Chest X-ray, AP view. Patient: 34 years old, sex F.
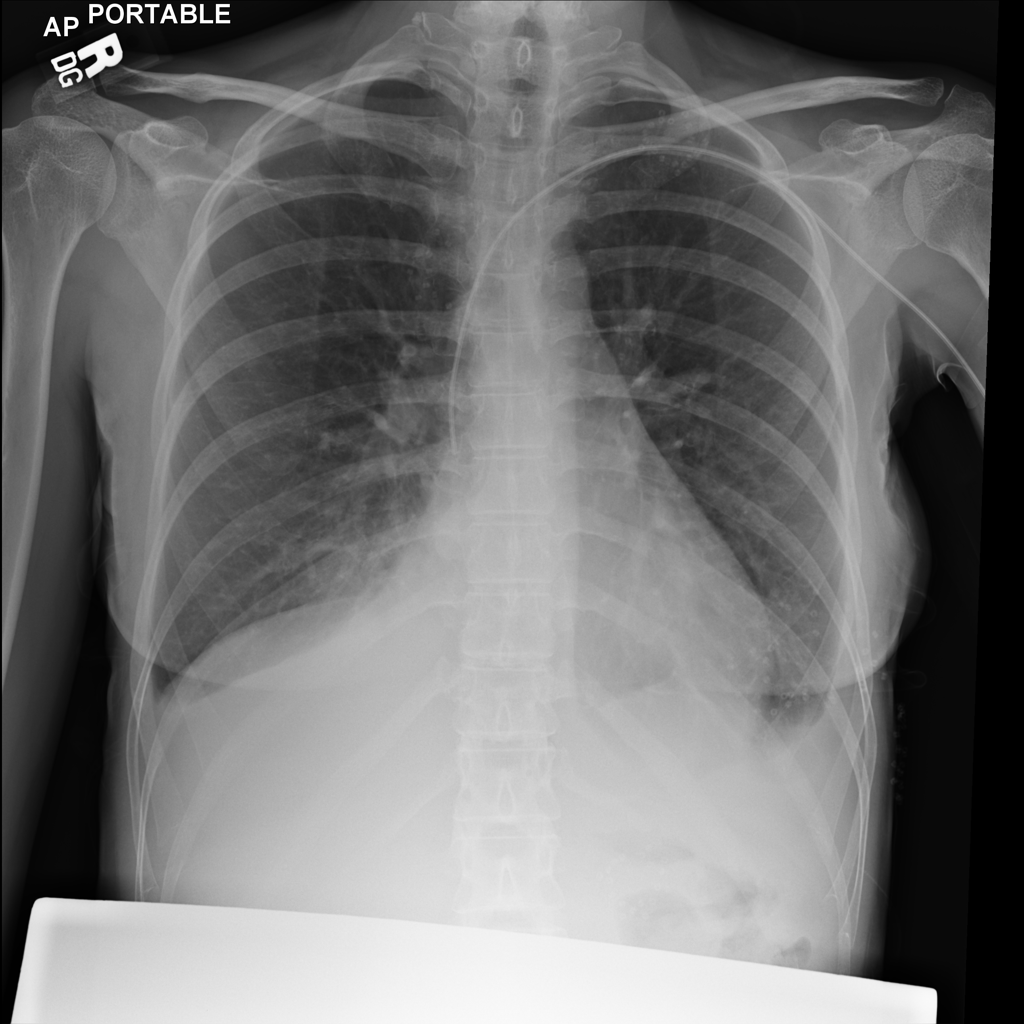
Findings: Effusion